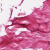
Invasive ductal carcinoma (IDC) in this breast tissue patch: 0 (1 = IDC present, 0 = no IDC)